Interaction volume radius: 5 \u00c5
Interaction volume height: 10 \u00c5
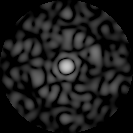
Disorder parameter: 0.8323